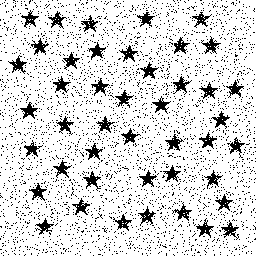
Squares: 0
Triangles: 0
Stars: 44
Total shapes: 44